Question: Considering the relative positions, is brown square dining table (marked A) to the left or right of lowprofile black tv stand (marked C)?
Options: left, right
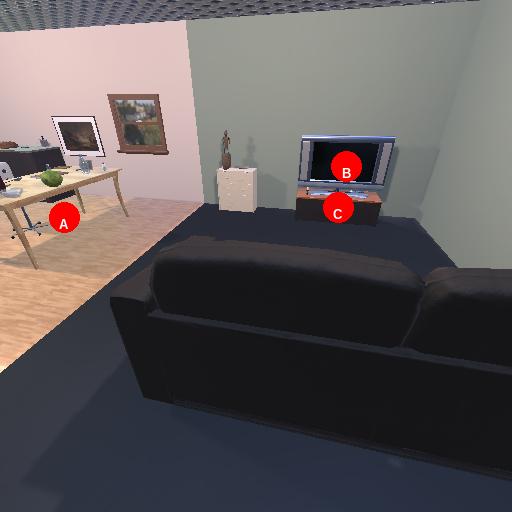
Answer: left